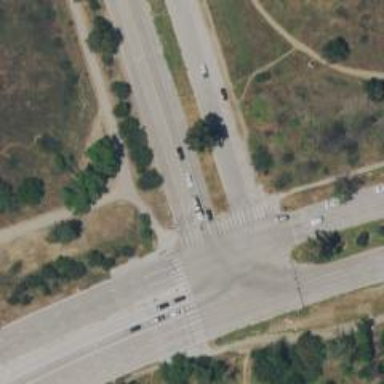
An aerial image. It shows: Crossing on cycleway.